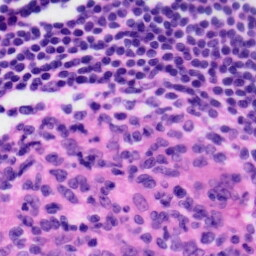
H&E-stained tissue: Tonsil